Question: I have an android game that uses the Raleway font from google fonts, and in the game it looks nice. I want to use that font on the website as well, but the font doesn't display the same. In the game I use 'Raleway-Thin', and that is the same one I want to use on the website. The issue that I am having is that the thin font isn't as thin as in the game.
'''
@import url(http://fonts.googleapis.com/css?family=Raleway:500,600,700,100,800,900,400,200,300);
body{
font-family: 'Raleway', sans-serif;
}
h1, h2, h3, h4, h5, h6{
font-weight: 100;
}
'''
When setting the 'font-weight' as '100, 200, 300, 400 or 500' the weight is always the same. What is causing this?

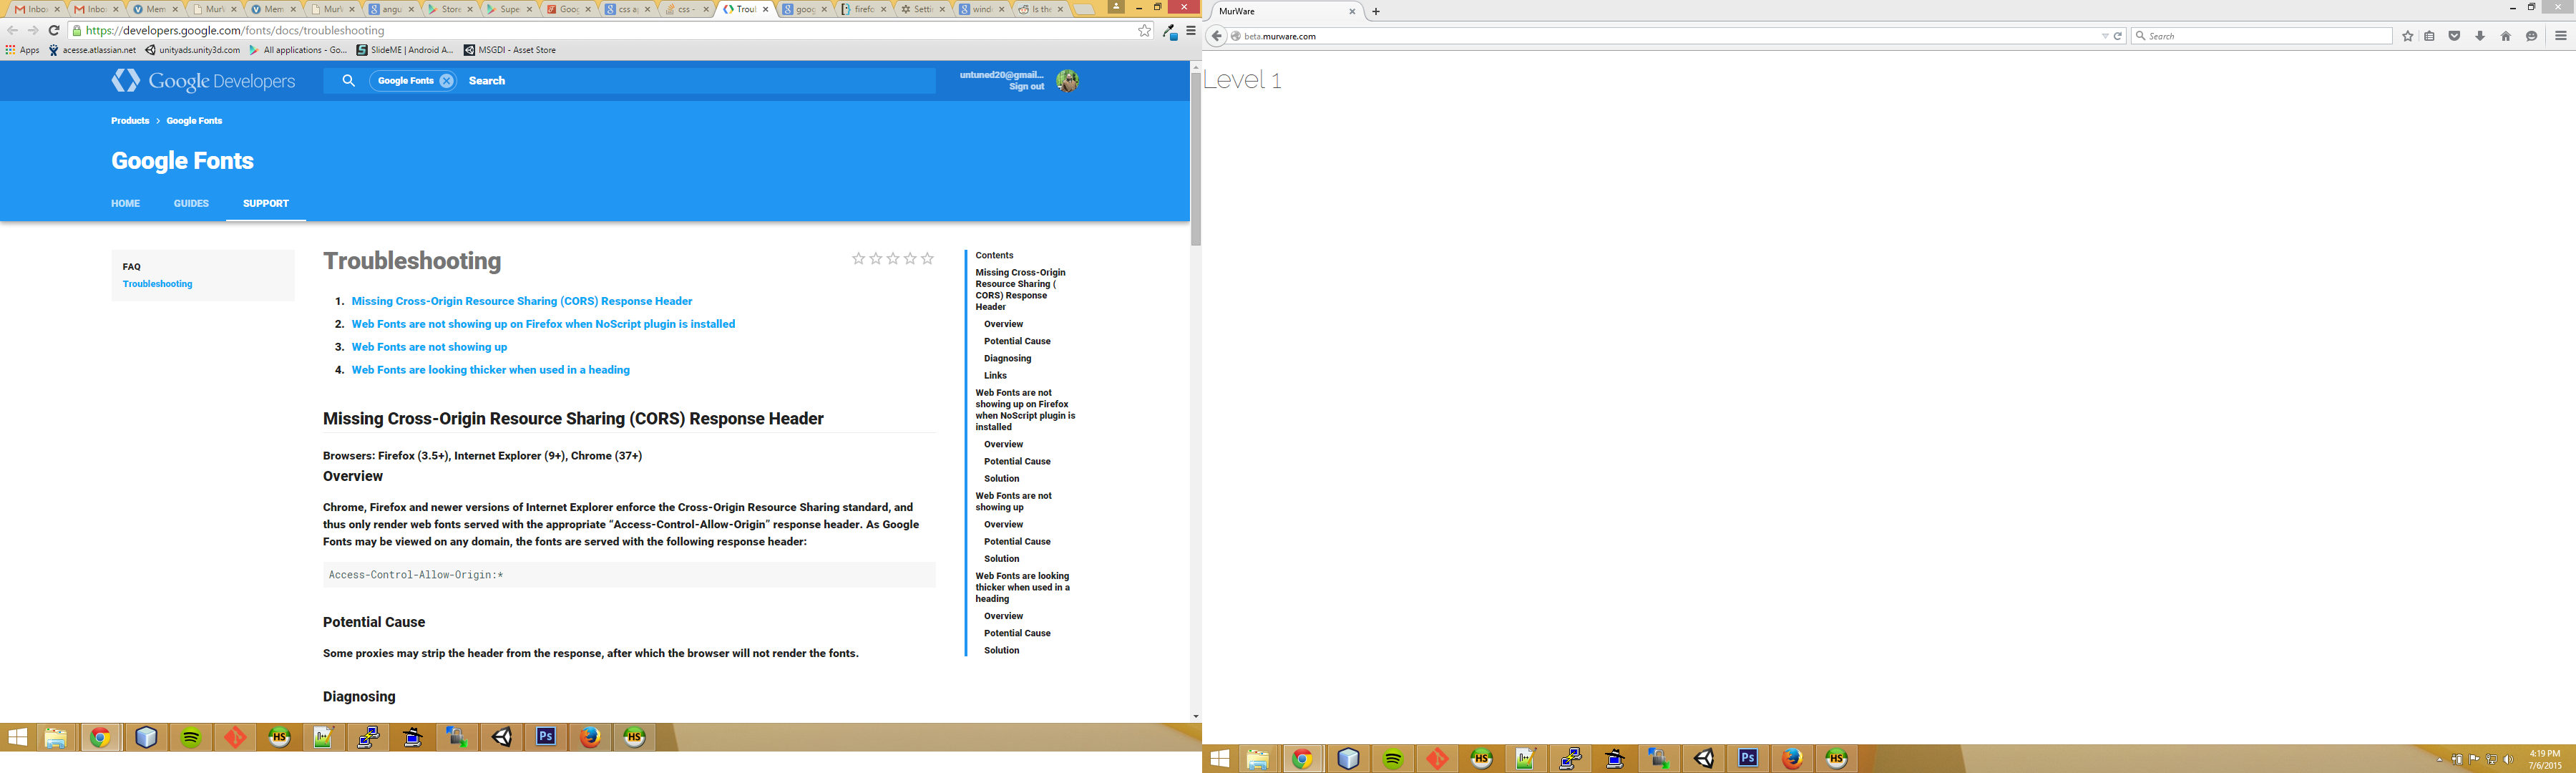
Answer: I figured it out!
I had the font 'Roboto' installed on my computer so it was using that font instead. I removed/deleted this font and this fixed the google boldness as google uses that font all over the place.
I then removed/deleted 'Raleway' which was also installed on my computer and that fixed the initial issue with my website.